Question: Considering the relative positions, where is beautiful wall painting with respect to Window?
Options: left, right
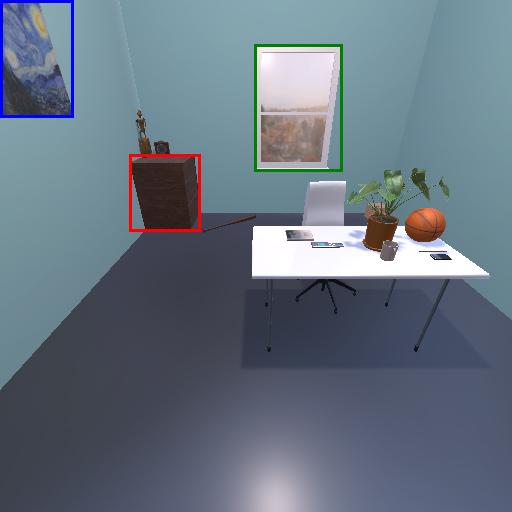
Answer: left